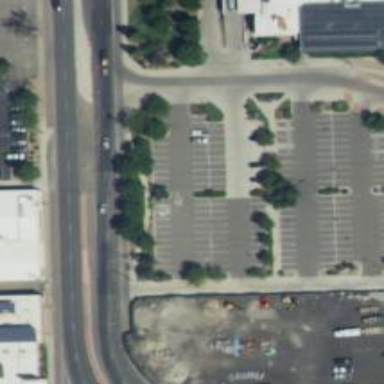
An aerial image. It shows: Parking space.